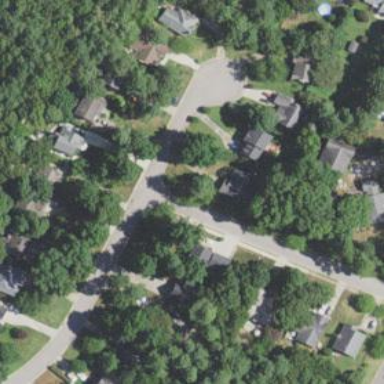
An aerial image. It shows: Residential area within neighborhood.